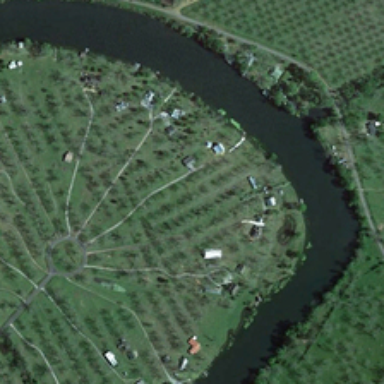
Both sides of the river are green fields .